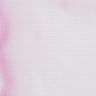
Metastatic tissue present: no